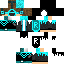
A male human skin with dark skin, wearing brown helmet dressed in a blue hoodie and black pants, featuring a closed mouth.